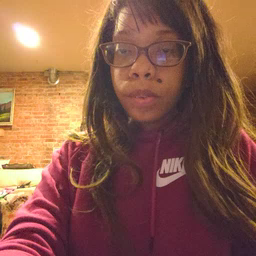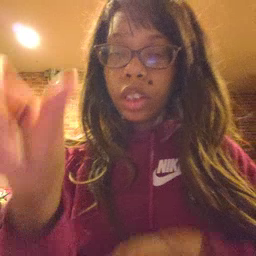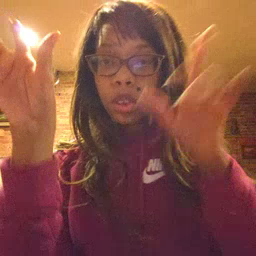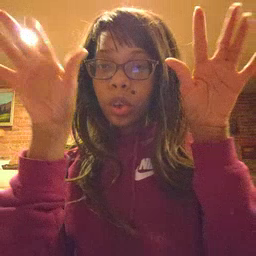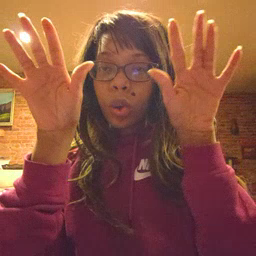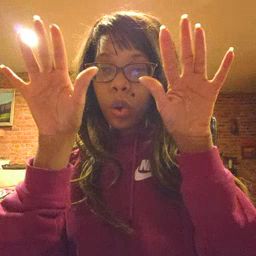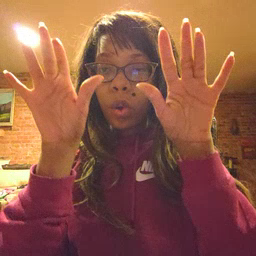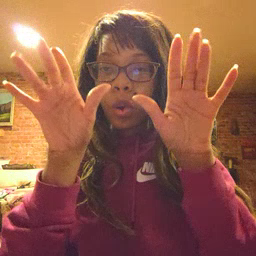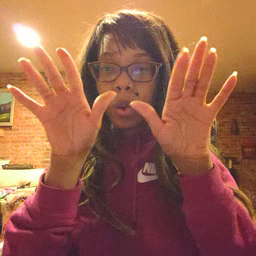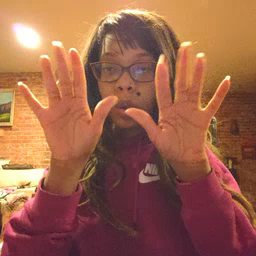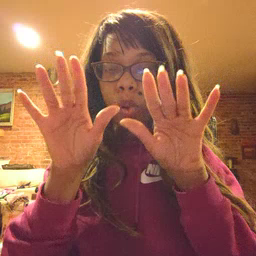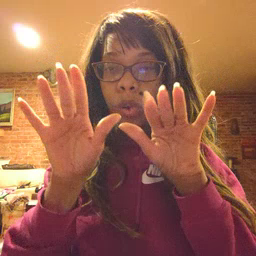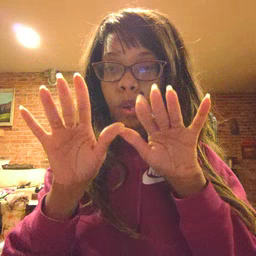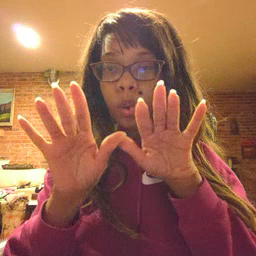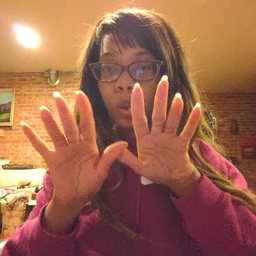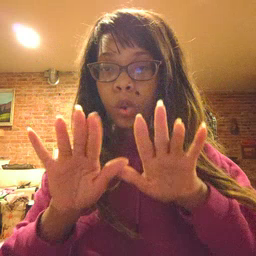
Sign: snow